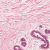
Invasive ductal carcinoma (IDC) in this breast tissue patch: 0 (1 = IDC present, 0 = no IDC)